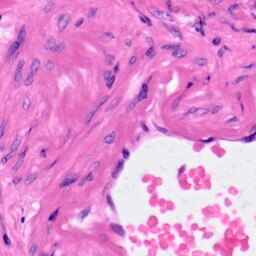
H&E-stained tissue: Pancreatic